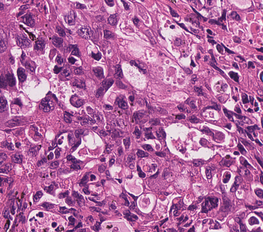
Tumor epithelial tissue: yes
Tumor-associated stroma tissue: no
Normal tissue: no